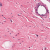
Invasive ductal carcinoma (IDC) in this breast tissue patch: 0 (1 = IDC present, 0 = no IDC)